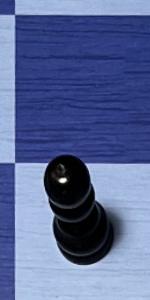
Label: Pawn_Black